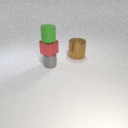
small gray metal cylinder below small red metal cube